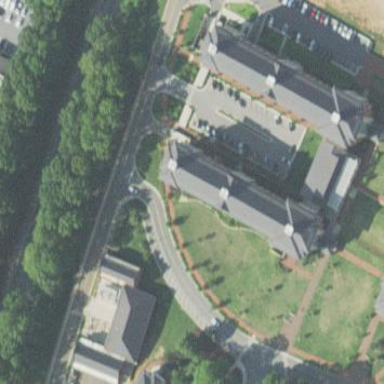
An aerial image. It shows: Building with hipped metal roof.